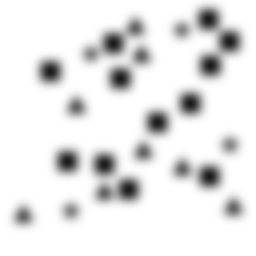
Squares: 12
Triangles: 8
Stars: 4
Total shapes: 24